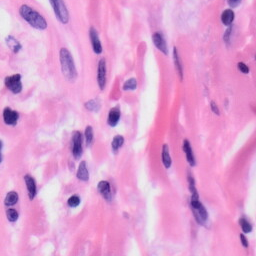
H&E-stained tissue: Skin